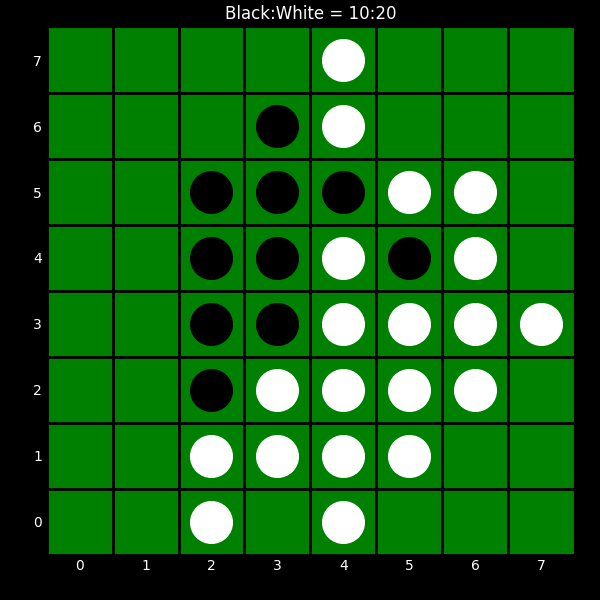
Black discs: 10
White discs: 20